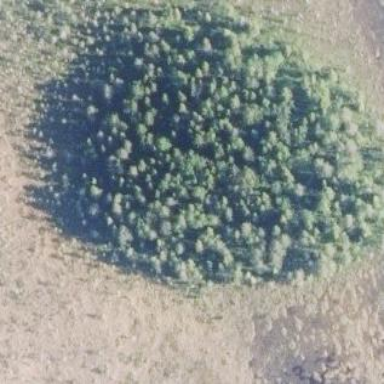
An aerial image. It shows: Needle-leaved woodland.